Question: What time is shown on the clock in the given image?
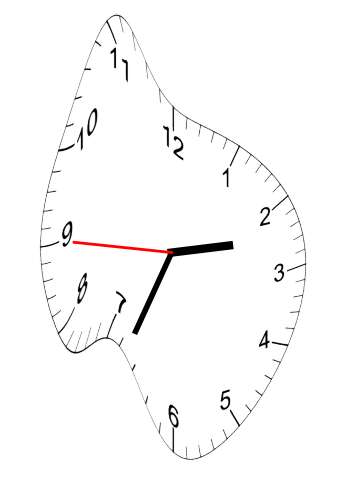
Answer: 02:33:45